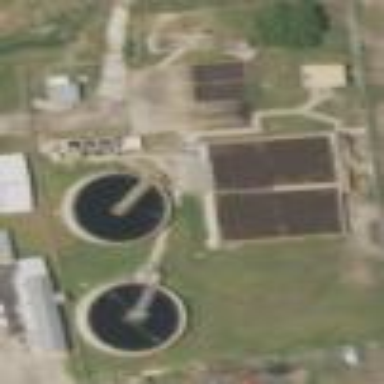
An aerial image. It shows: View of wastewater plant.